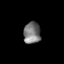
Tissue: skin
Cell type: T cells
Senescence score: 0.7021
Nuclear area (px): 360
Mean DAPI intensity: 122.2